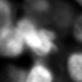
Tissue sample: ovarian
Magnification: 2.5x
Cell type: Epithelial cells
Senescence state: normal